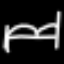
Label: bed